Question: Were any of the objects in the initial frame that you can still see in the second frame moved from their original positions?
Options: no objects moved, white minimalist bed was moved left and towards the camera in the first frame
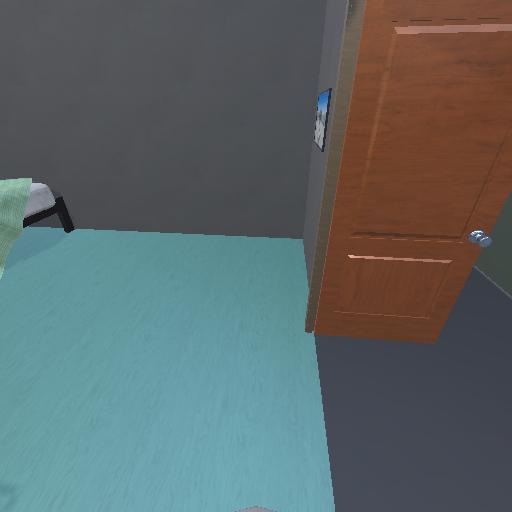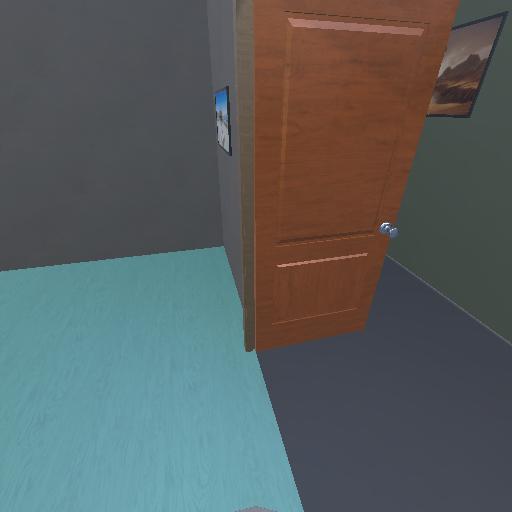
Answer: no objects moved